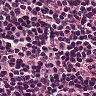
Metastatic tissue present: no